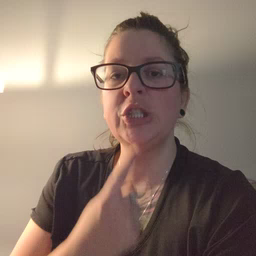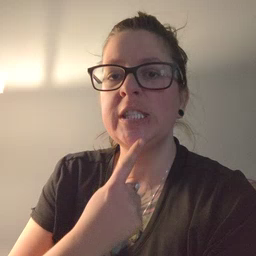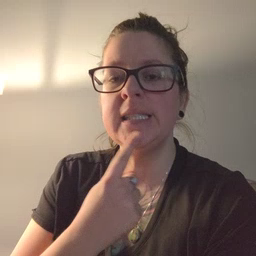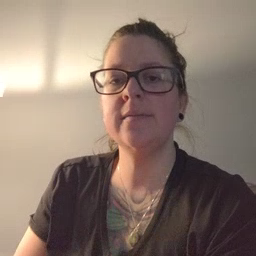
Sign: chin